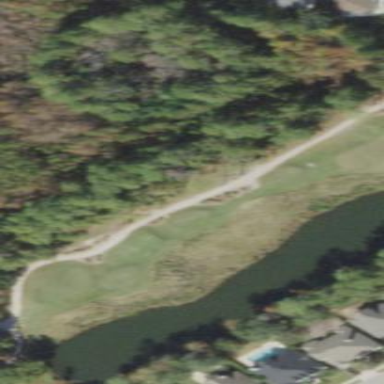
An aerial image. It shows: Water hazard in golf course. The hazard is natural water feature.